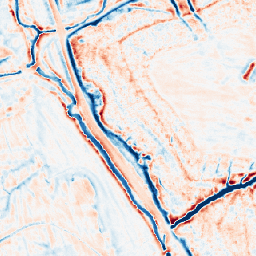
Category: edge_preserving
Decomposition family: bilateral
Decomposition parameters: d: 15
sigma_color: 150
sigma_space: 150
Upsampling method: nearest
Upsampling parameters: scale: 4
Upsampling scale: 4